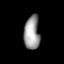
Tissue: prostate
Cell type: T cells
Senescence score: 0.345
Nuclear area (px): 520
Mean DAPI intensity: 154.827